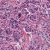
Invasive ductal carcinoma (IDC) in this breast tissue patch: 1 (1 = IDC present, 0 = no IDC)